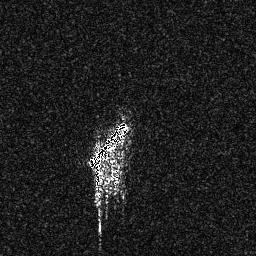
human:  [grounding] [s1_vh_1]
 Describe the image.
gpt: In the satellite image, there is  <ref>1 large ship </ref> <box>[[33, 46, 50, 68, 0]]</box> located at center.